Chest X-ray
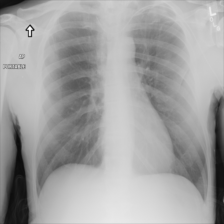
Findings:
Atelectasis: negative
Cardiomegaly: negative
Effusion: negative
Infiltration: negative
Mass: negative
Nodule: negative
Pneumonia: negative
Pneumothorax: negative
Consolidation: negative
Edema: negative
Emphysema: negative
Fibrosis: negative
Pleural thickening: negative
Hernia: negative